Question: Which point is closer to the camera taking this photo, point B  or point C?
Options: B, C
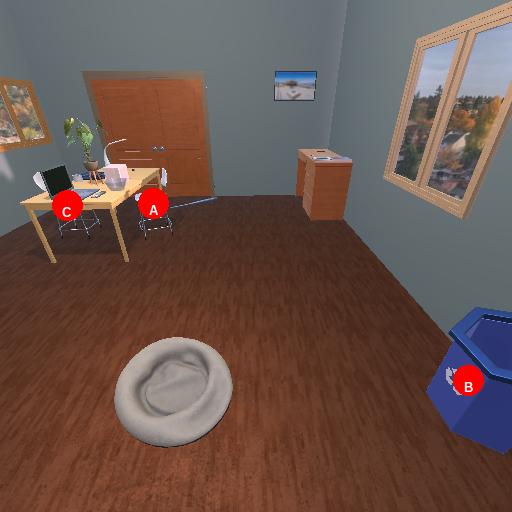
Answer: B